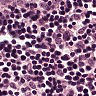
Metastatic tissue present: no